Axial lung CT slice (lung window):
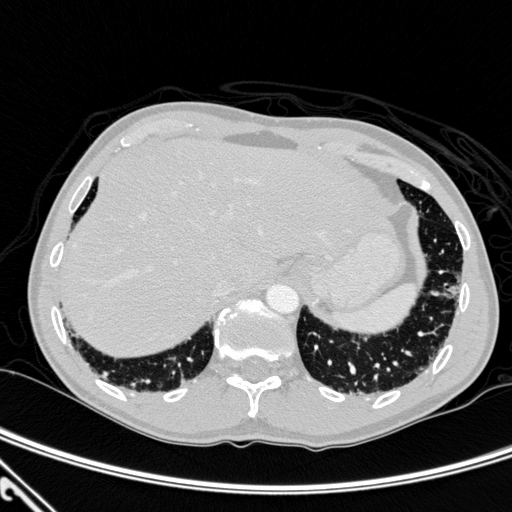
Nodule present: no